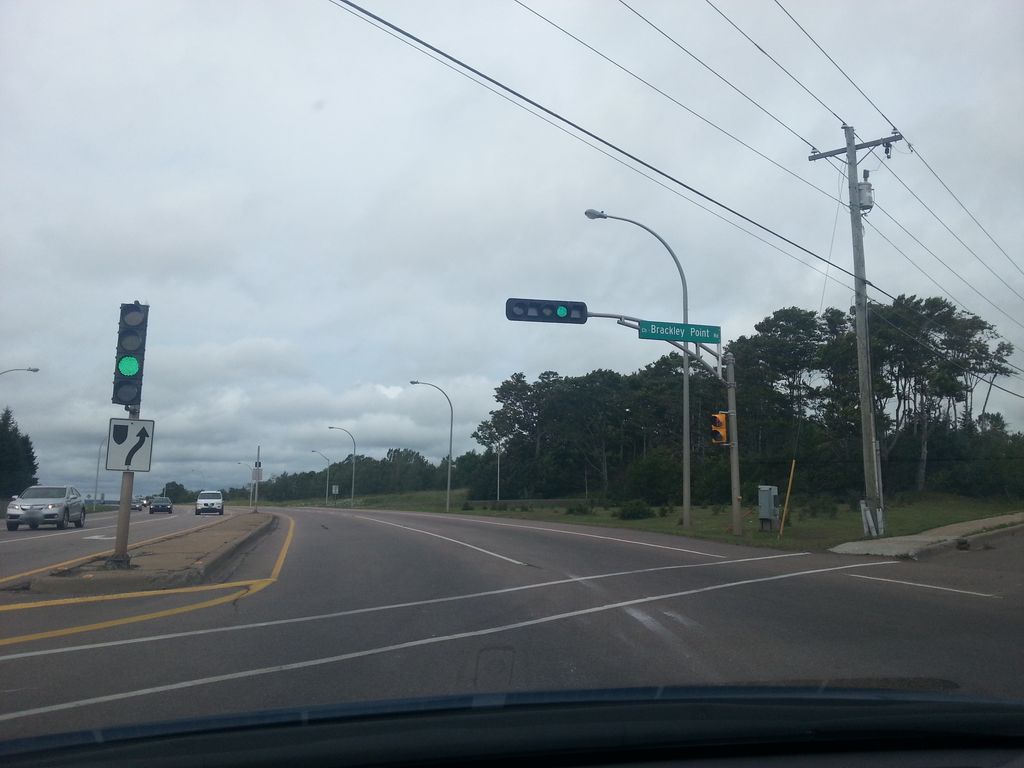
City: charlottetown